Question: I have a problem with 'smartctl'
Have updated from version 5.4 to the lastest version 6.4.. No change.. Same issue
It works fine when running the command 'smartctl -H /dev/sda' directly from the command line
But when running the command from a cronjob its not working as it should. Here you can see the cron job settings.. Its running as 'root'
The job is running every 60 sec while testing and the command doesn't return anything. Only the timestamp is written to the file.
But if I press the button "Run now" then the command works?! Very strange!? In the code you can see that the output is written to a file.. The output is empty
Another thing.. When the job is automated only one timestamp is written to the file.. Two timestamps should be written?

'''
function check_dev($dev){
$status_ok = "=== START OF READ SMART DATA SECTION ===
SMART overall-health self-assessment test result: PASSED";
$output = shell_exec('smartctl -H '.$dev);
file_put_contents('/var/www/hdd_out.txt', gmdate("M d Y H:i:s", time())."
".$output, FILE_APPEND);
if(strpos($output, $status_ok) !== false){
echo "$dev OK!
";
return true;
}
else{
echo "$dev ERROR!
";
return false;
}
}
if(check_dev('/dev/sda') && check_dev('/dev/sdb')){
$status = 0;
}
else{
$status = 1;
}
'''
# output file
'''
Jun 17 2015 10:17:01
Jun 17 2015 10:18:01
Jun 17 2015 10:19:01
Jun 17 2015 10:20:01
Jun 17 2015 10:21:01
Jun 17 2015 10:22:01
Jun 17 2015 10:23:01
Jun 17 2015 10:24:01
Jun 17 2015 10:25:01
Jun 17 2015 10:26:01
Jun 17 2015 10:27:01
Jun 17 2015 10:28:01
Jun 17 2015 10:29:01
Jun 17 2015 10:29:54 # here I manually pressed "Run now"
smartctl 6.4 2014-09-29 r3990 [x86_64-linux-2.6.32-5-amd64] (local build)
Copyright (C) 2002-14, Bruce Allen, Christian Franke, www.smartmontools.org
=== START OF READ SMART DATA SECTION ===
SMART overall-health self-assessment test result: PASSED
Jun 17 2015 10:29:54 # here I manually pressed "Run now"
smartctl 6.4 2014-09-29 r3990 [x86_64-linux-2.6.32-5-amd64] (local build)
Copyright (C) 2002-14, Bruce Allen, Christian Franke, www.smartmontools.org
=== START OF READ SMART DATA SECTION ===
SMART overall-health self-assessment test result: PASSED
Jun 17 2015 10:30:01
Jun 17 2015 10:31:01
Jun 17 2015 10:32:01
Jun 17 2015 10:33:01
'''
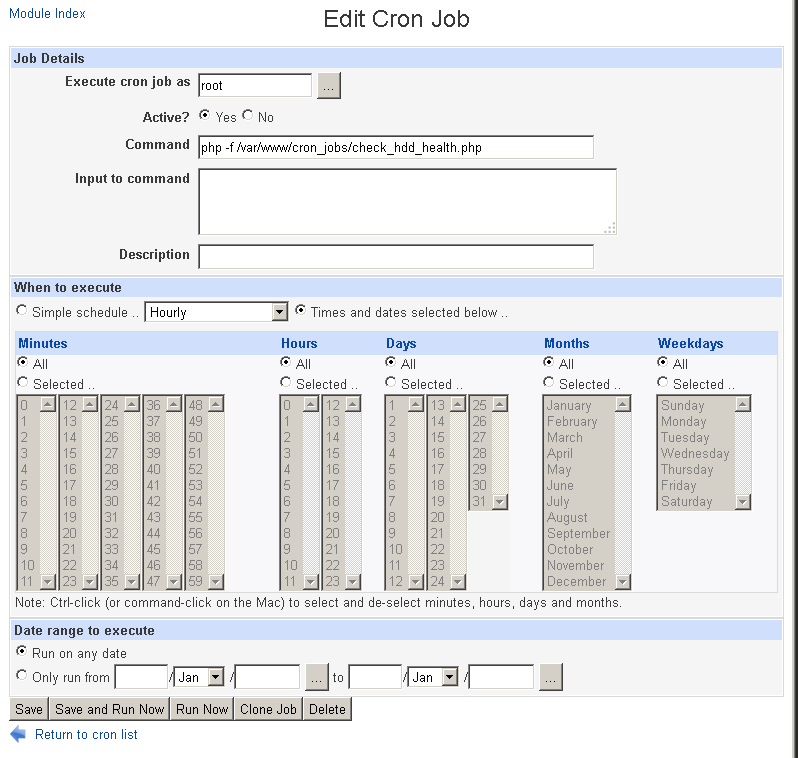
Answer: The user and environment under which cron runs is often much more limited than the environment you're used to when logged into a TTY. In particular, the '$PATH' environment variable may be different or even empty.
It is therefore recommended to use the full path to any executable you call in the script. Since the cron script running, the 'php' executable is being found in the cron task itself, but the 'smartctl' may not be found inside the PHP script.
Locate the full path to 'smartctl' using 'which smartctl', then modify the PHP script to use the full path. It is likely '/usr/bin/smartctl' or '/usr/sbin/smartctl'.
Using 'shell_exec()' makes it difficult to retrieve error information from commands called. Instead, using <URL> and specifying the 3rd argument '$return_var' to capture the return code, along with the '$output' array may be more helpful.